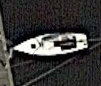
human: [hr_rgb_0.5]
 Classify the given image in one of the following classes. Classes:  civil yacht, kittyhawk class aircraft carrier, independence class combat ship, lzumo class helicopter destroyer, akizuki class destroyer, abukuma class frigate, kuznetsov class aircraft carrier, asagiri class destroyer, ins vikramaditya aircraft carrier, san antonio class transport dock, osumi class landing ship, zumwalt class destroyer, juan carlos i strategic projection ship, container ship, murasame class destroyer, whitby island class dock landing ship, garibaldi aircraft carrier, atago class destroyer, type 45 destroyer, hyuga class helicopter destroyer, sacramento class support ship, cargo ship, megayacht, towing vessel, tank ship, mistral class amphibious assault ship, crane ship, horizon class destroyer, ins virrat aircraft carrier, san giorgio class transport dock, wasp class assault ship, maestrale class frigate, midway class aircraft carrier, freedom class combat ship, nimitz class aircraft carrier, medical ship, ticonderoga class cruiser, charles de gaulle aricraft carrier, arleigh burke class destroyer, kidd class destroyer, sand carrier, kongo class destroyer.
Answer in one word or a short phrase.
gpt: Civil yacht